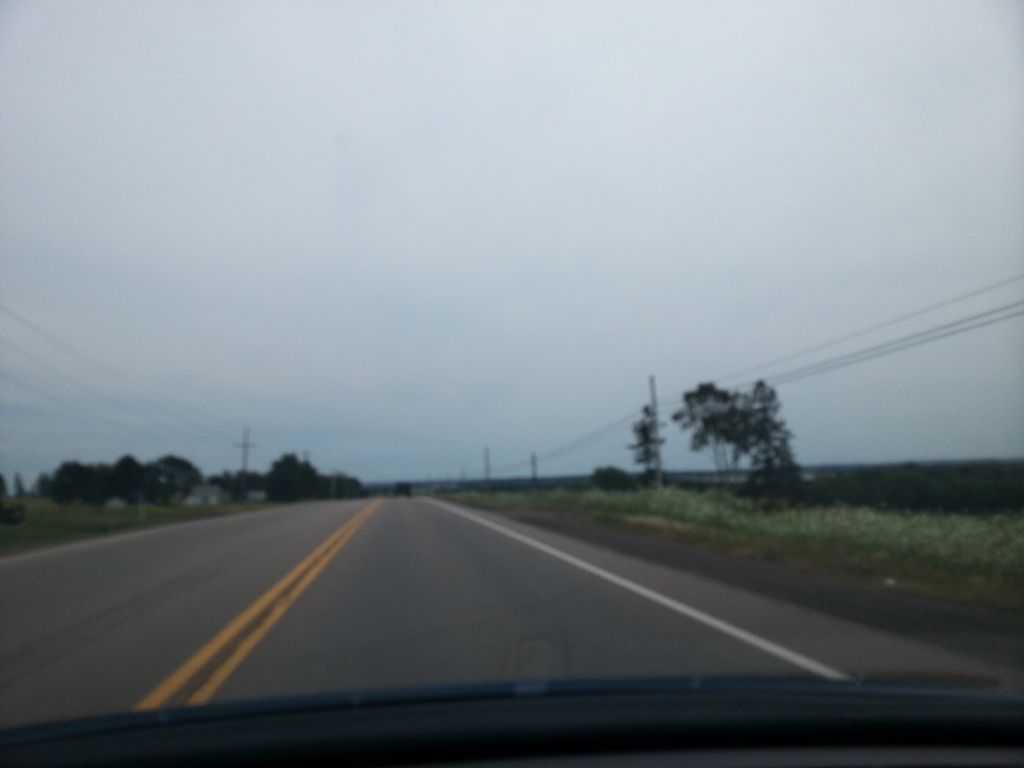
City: charlottetown